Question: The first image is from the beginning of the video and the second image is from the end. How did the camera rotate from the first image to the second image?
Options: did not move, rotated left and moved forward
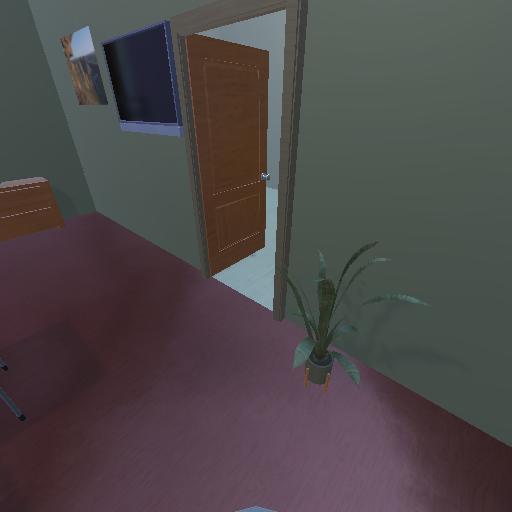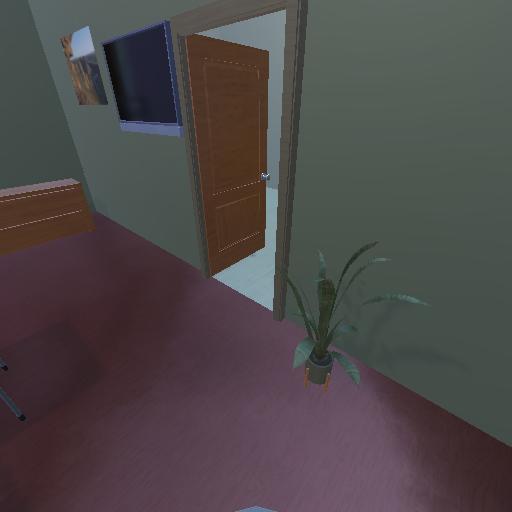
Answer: did not move